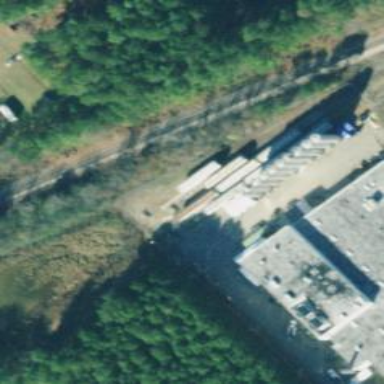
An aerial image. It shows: Rail spur service.